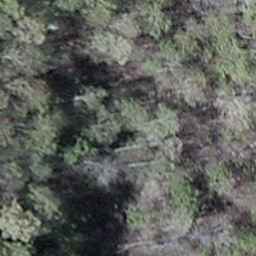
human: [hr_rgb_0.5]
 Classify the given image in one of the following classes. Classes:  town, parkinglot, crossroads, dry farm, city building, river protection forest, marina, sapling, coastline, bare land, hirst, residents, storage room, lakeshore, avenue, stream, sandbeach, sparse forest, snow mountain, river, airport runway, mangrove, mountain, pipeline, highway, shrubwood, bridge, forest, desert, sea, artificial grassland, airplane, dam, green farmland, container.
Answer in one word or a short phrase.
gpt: shrubwood